Question: '''
public function getDownload($name){
$file = storage_path().'/cv/'.$name; //error here
$headers = array(
'Content-Description' => 'File Transfer',
'Content-Type' => 'application/pdf',
);
return Response::download($file, $headers);
}
'''
I just want to concatenate all in one variable. All parameters are string.
Below is one var_dump () of the two variavaies storage_path() and $name.

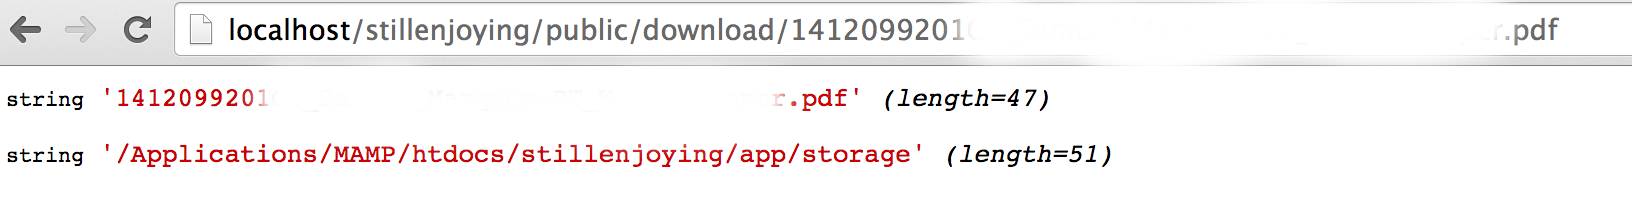
Answer: If you were to take a look at the download method of the Request factory you will find that you are missing a parameter.
'''
public function download($file, $name = null, array $headers = array(), $disposition = 'attachment');
'''